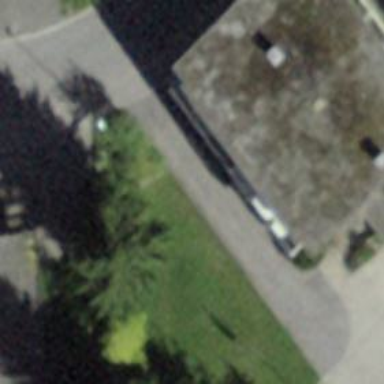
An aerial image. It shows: Building with flat roof.